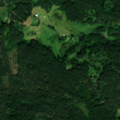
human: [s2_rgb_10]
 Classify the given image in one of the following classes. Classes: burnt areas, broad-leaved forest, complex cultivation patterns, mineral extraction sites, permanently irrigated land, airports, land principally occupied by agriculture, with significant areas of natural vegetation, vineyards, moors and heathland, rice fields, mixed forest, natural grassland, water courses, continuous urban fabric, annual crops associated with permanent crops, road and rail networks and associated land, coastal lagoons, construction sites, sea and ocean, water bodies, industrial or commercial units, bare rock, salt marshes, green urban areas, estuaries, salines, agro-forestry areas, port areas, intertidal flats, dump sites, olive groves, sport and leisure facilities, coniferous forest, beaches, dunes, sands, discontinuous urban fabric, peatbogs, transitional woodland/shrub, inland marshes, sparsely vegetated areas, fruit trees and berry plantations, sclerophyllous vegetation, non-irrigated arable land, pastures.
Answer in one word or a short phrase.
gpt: land principally occupied by agriculture, with significant areas of natural vegetation, broad-leaved forest, coniferous forest, mixed forest, transitional woodland/shrub